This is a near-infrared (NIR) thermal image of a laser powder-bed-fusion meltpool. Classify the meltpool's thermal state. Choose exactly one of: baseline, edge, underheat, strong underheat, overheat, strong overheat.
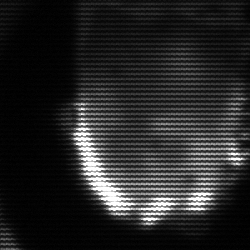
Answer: baseline